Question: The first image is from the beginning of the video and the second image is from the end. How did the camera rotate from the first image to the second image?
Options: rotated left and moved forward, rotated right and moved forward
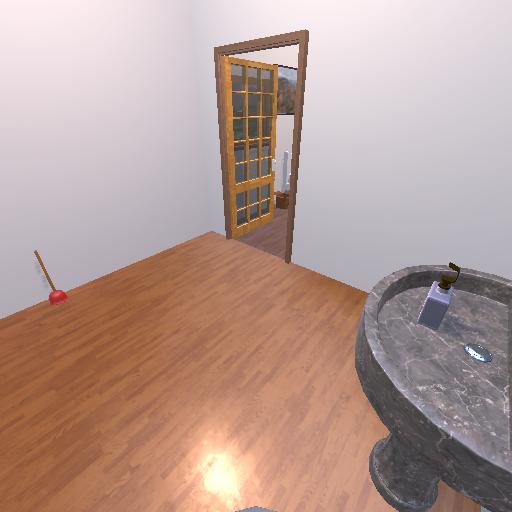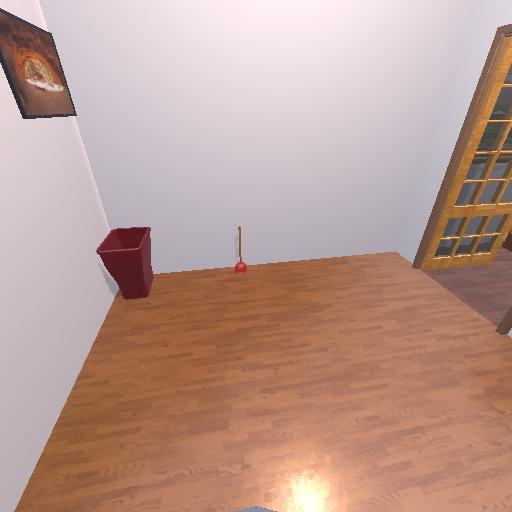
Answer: rotated left and moved forward